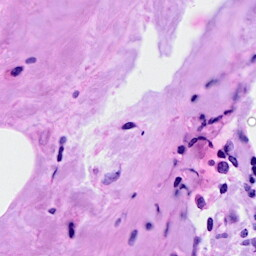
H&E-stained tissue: Breast